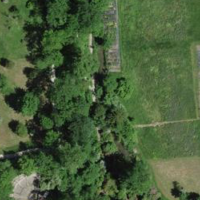
EUNIS habitat code: 53
Species observed at this site:
Prunus mahaleb
Melittis melissophyllum
Fagus sylvatica
Gunnera tinctoria
Himantoglossum hircinum
Sciurus vulgaris